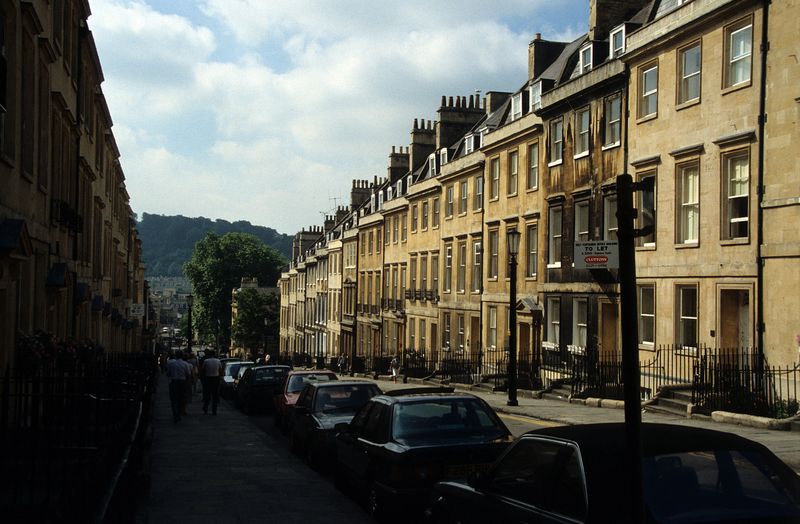
Titel: Gesamtansicht
Künstler: John d.Ä. Wood
Standort: Bath
Institution: Gay Street
Schlagwörter: baum, berg, blau, blätter, himmel, schatten, wolken, bäume, gelb, grün, landschaft, menschen, ocker, stadt, braun, fenster, fussgänger, grau, laterne, laternen, licht, orange, schwarz, strasse, tür, weiss, blick, dach, gebäude, haus, rot, weg, wolke, zaun, beige, leute, alt, architektur, lang, mensch, bild, horizont, häuser, hügel, gitter, sonne, pflanzen, england, wald, anhöhe, kamin, kamine, schornstein, garten, farbig, schrift, sommer, fassade, fassaden, passanten, wohnhäuser, mast, abhang, laufen, mittag, nachmittag, stra e, berge, dächer, schornsteine, farbe, tag, schlucht, zäune, arbeiter, auto, wagen, masten, treppe, symmetrie, metall, stufen, geschlossen, foto, fotografie, photographie, schild, bürgersteig, gehsteig, gauben, gehweg, schilder, uniform, reihe, topografie, neu, photo, sicht, farbfoto, eintönig, industrialisierung, häuserfassade, steigung, gaupen, fotographie, stockwerke, bau, autos, fahrzeuge, englisch, fot, engalnd, gleichheit, wohnungen, häuserzeile, vorstadt, fußweg, abschüssig, häuserfront, vorgarten, reihenhaus, arbeitersiedlung, parken, abfallend, strassenzug, reihenhäuser, stasse, gleich, geradeaus, bath, wolkendecke, parkplätze, strassenschlucht, automobile, bathg, wiederkehrend, wohnbauten, streppen, hausreihe, farbfoti, h#user, geschlossene bauweise, suto, einerlei